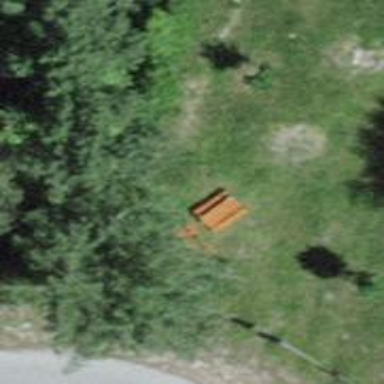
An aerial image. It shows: Picnic site for tourists.